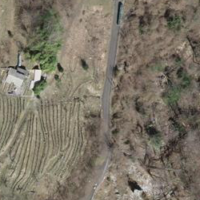
EUNIS habitat code: 40
Species observed at this site:
Aruncus dioicus
Oedemera nobilis
Primula hirsuta